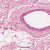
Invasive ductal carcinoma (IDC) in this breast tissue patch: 0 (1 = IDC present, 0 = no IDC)